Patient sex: F
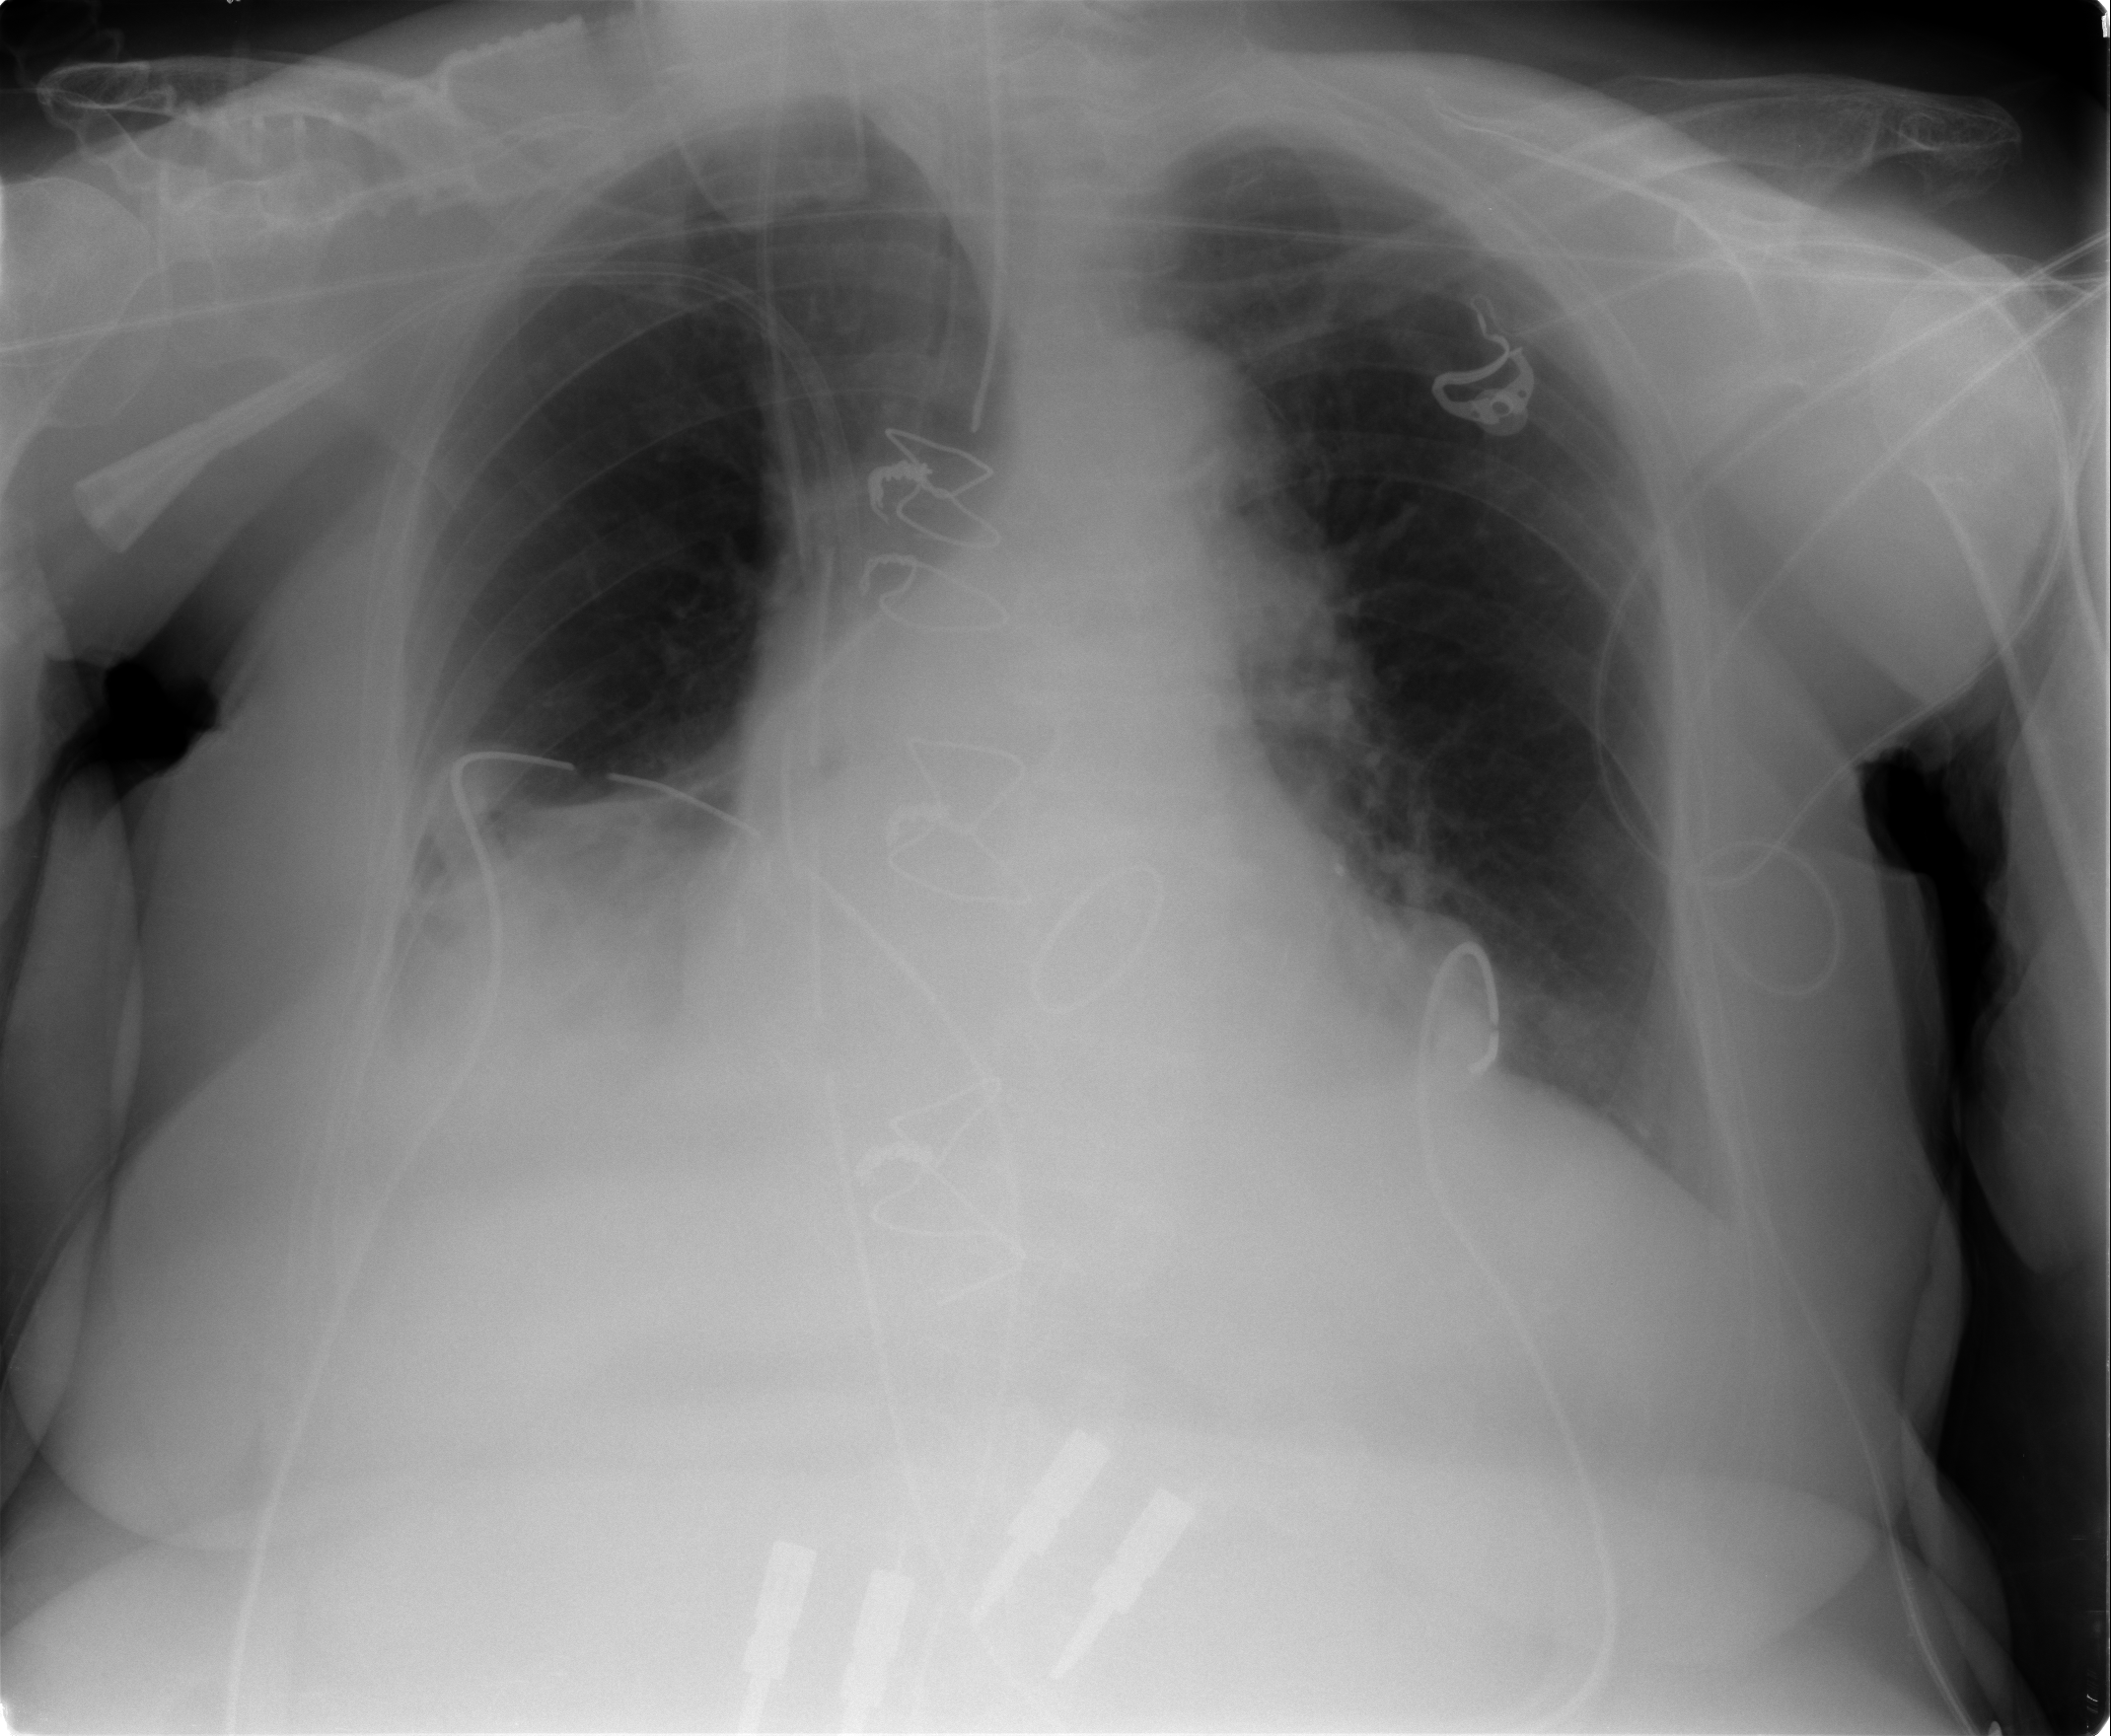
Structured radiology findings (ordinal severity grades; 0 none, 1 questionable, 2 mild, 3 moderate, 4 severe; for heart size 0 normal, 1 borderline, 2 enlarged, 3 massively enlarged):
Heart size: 2
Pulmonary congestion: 2
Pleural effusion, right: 2
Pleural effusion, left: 0
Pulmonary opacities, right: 0
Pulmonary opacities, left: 0
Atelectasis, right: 2
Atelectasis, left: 2